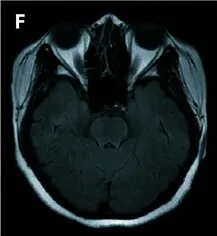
Brain MRI of the second and third attack. (D-F) Repeat MRI (T2-weighted fluid attenuated inversion recovery imaging) at the third attack after steroid cessation showed new lesions adjacent to the left posterior horn of the lateral ventricle and resolution of juxtacortical and pontine lesions. Lesions were indicated by white arrowheads. MRI, magnetic resonance imaging.
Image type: radiology (mri)